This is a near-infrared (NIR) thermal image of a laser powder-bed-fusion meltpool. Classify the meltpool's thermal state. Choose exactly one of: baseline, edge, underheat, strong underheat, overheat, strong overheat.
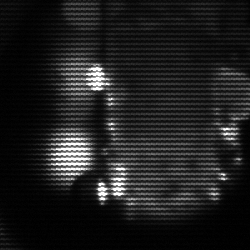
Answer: strong underheat